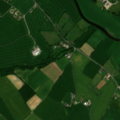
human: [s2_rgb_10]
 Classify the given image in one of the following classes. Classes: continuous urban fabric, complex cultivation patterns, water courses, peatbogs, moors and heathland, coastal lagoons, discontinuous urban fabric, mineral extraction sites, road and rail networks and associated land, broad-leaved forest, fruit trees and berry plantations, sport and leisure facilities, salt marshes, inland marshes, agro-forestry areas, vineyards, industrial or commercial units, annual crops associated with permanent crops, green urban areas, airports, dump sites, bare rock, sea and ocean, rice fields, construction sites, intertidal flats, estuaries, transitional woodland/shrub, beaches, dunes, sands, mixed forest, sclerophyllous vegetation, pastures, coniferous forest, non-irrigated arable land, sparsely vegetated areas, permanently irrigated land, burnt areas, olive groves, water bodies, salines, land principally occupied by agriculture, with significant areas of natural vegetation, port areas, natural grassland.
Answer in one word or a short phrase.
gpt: non-irrigated arable land, pastures